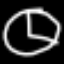
Label: clock